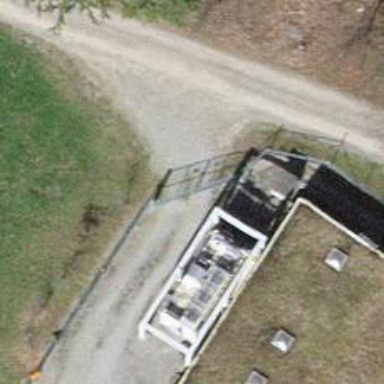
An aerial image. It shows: Gate.